Question: I'm trying to mix Windows authentication, with my own Role Provider - but I can't seem to get it to recognise "IsUserInRole("....","...")"
I added a new class to my Models -> Security folder, named MTRoleProvider:
'''
using System;
using System.Collections.Generic;
using System.Linq;
using System.Web;
using System.Web.Security;
namespace wb.Models.Security
{
public class MTRoleProvider : RoleProvider
{
private BoardContext db = new BoardContext();
public override string[] GetRolesForUser(string username)
{
var roleNames = db.UserRole.Where(x => x.UserName.Equals(username, StringComparison.CurrentCultureIgnoreCase)).Select(x => x.Role);
if (roleNames.Count() > 0)
return roleNames.ToArray();
else
return new string[] { };
}
public override bool IsUserInRole(string username, string roleName)
{
var user = db.UserRole.Where(x => x.UserName.Equals(username, StringComparison.CurrentCultureIgnoreCase) && x.Role.Equals(roleName,StringComparison.CurrentCultureIgnoreCase));
if (user != null)
return true;
else
return false;
}
}
}
'''
In my web.config - I added this to system.web:
'''
<roleManager cacheRolesInCookie="true" defaultProvider="MTRoleProvider" enabled="true">
<providers>
<clear />
<add name="MTRoleProvider" type="wb.Models.Security.MTRoleProvider" />
</providers>
</roleManager>
'''
I also added:
'''
<authentication mode="Windows" />
'''
Then in my _layout.cshtml file, I tried to use it like this:
'''
@if(IsUserInRole(User.Identity.Name,"Admin"))
{
<text>Admin mode</text>
}
'''
User.Identity.Name should give my Windows username (which it does), but 'IsUserInRole' is underlined in Red.

How can I get the system to recognise my new provider?
Thank you,
Mark
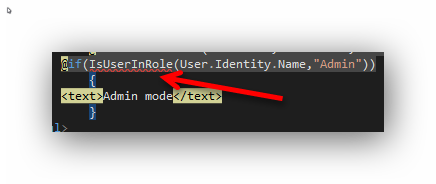
Answer: Use Extesion Method:
'''
public static bool IsUserInRole(this HtmlHelper helper, string username, string roleName)
{
// your code
}
'''
then in your view:
'''
@if(Html.IsUserInRole(userName, Role))
'''